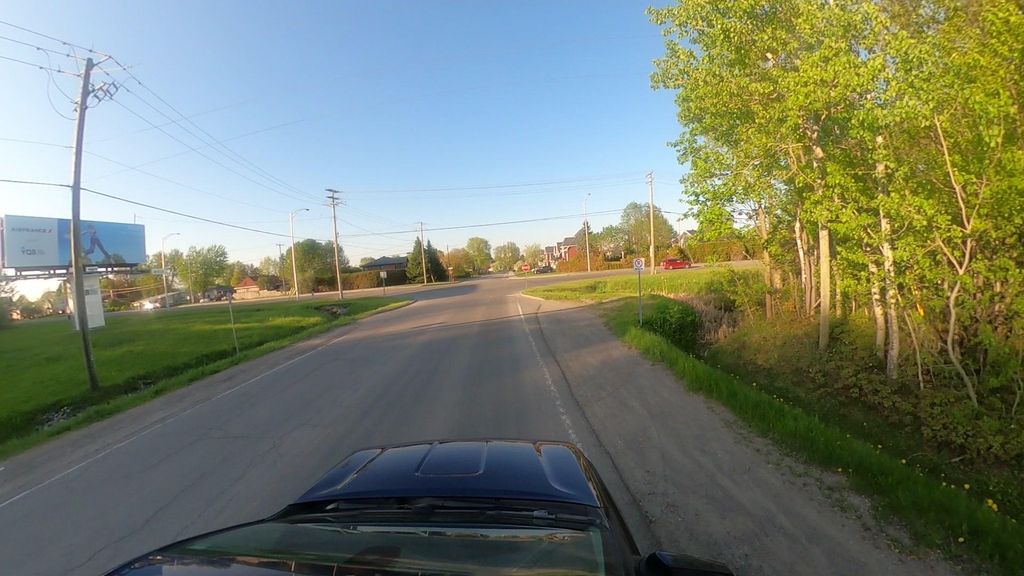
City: quebec_city